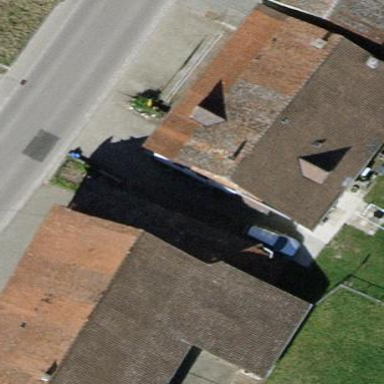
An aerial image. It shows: Gabled roof apartments building.